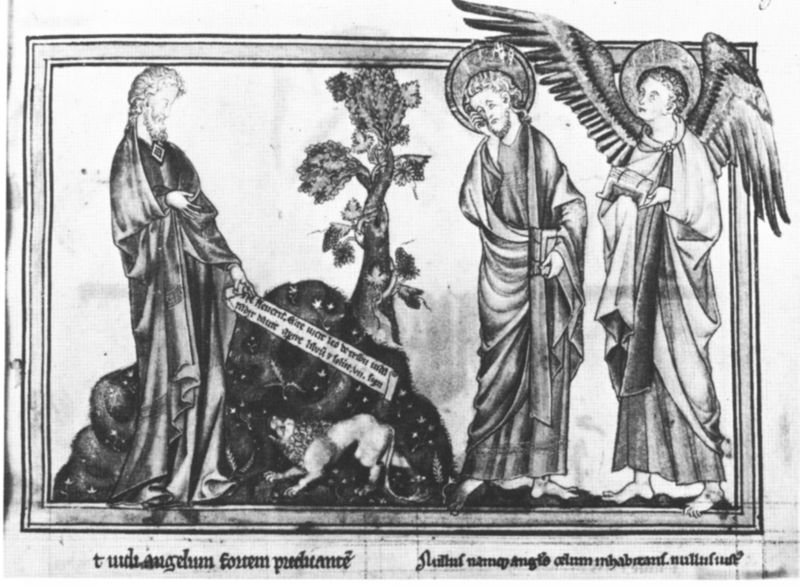
Titel: Apokalypse in Latein mit Glossen
Institution: Paris, Bibliothèque Nationale
Schlagwörter: baum, berg, flügel, weiß, grau, schwarz, falten, johannes, rahmen, hügel, gewand, mantel, pflanze, pflanzen, brosche, traurig, engel, schrift, fels, banner, inschrift, buch, wurzel, sterne, stich, text, heiligenschein, christus, jesus, mittelalter, heiliger, löwe, heilige, schatulle, weinranken, latein, beschriftet, markus, spruchband, heiligenscheine, gabriel, buchmalerei, evangelium, schüsselfalten